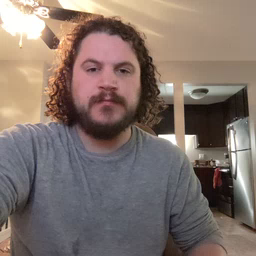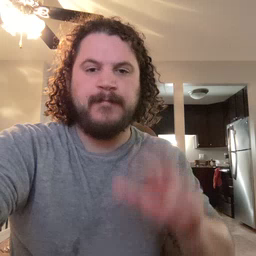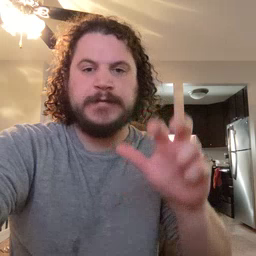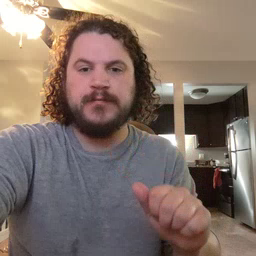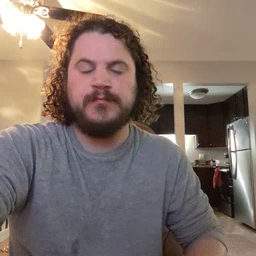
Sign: pizza